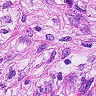
Metastatic tissue present: yes